Question: Suppose I have following code:
'''
T = 0.1;
t = - 0.5: 0.001: 0.5;
x = pi*t/T;
y = sin (x + eps )/(x + eps );
plot (t, y);
'''
My question is: What is purpose of 'eps'?
I have got following graph:

Even without 'eps', I get the same picture. Does 'eps' have the same meaning as a limit definition, when 'h' approaches '0'? Does it measure the actual approximation of the 'sin' function?
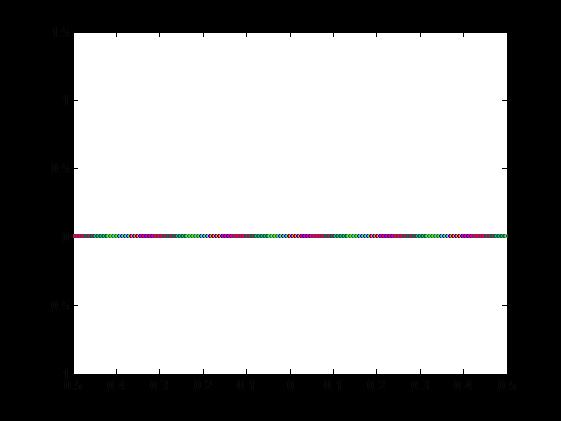
Answer: I would suggest you read the following:
<URL>
In your case, 'eps' prevents from dividing by zero. However, I don't think it is necessary in the numerator (also note the './' instead of '/'):
'''
y = sin (x )./(x + eps );
'''